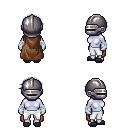
a pixel art fantasy rpg character, female body template, dark elf, purple skin, brown cape, white pants, gray short bangs hairstyle, metal helm, white cloth bandages, gray slippers, four views (front, back, left, right), 2x2 character sprite sheet, small pixel art, hard edges, no anti-aliasing